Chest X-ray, PA view. Patient: 66 years old, sex F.
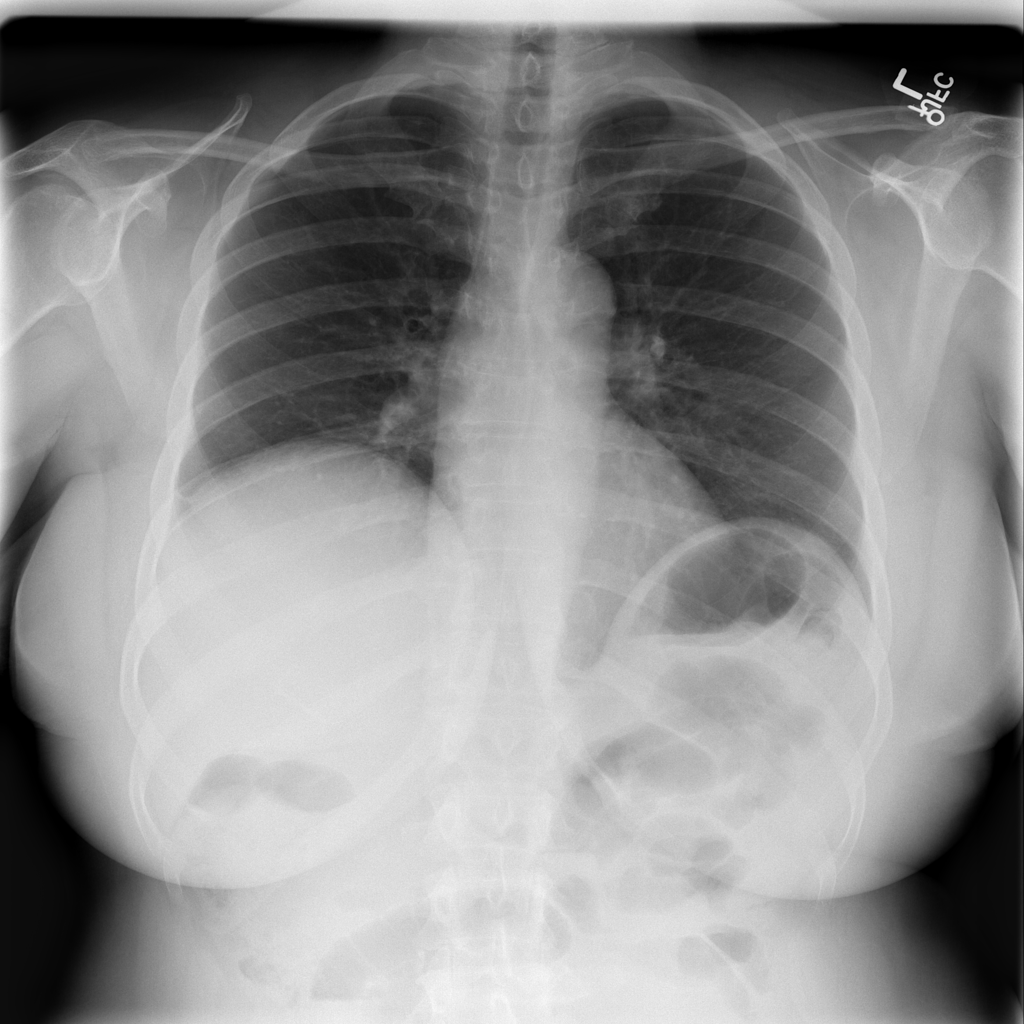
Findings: No Finding